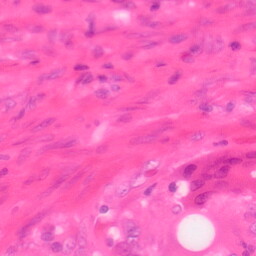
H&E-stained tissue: Colon